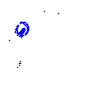
Particle: electron